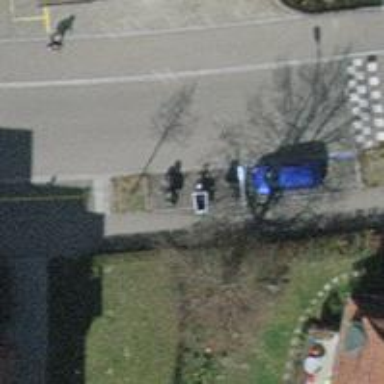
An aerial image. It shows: Bicycle parking area with bollard.